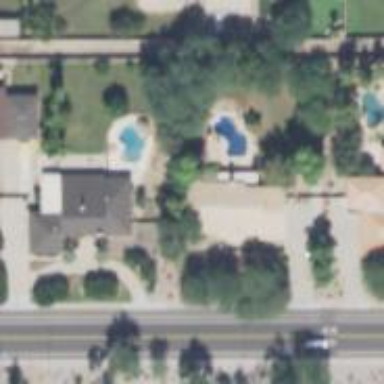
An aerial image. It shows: Outdoor swimming pool set in the ground.